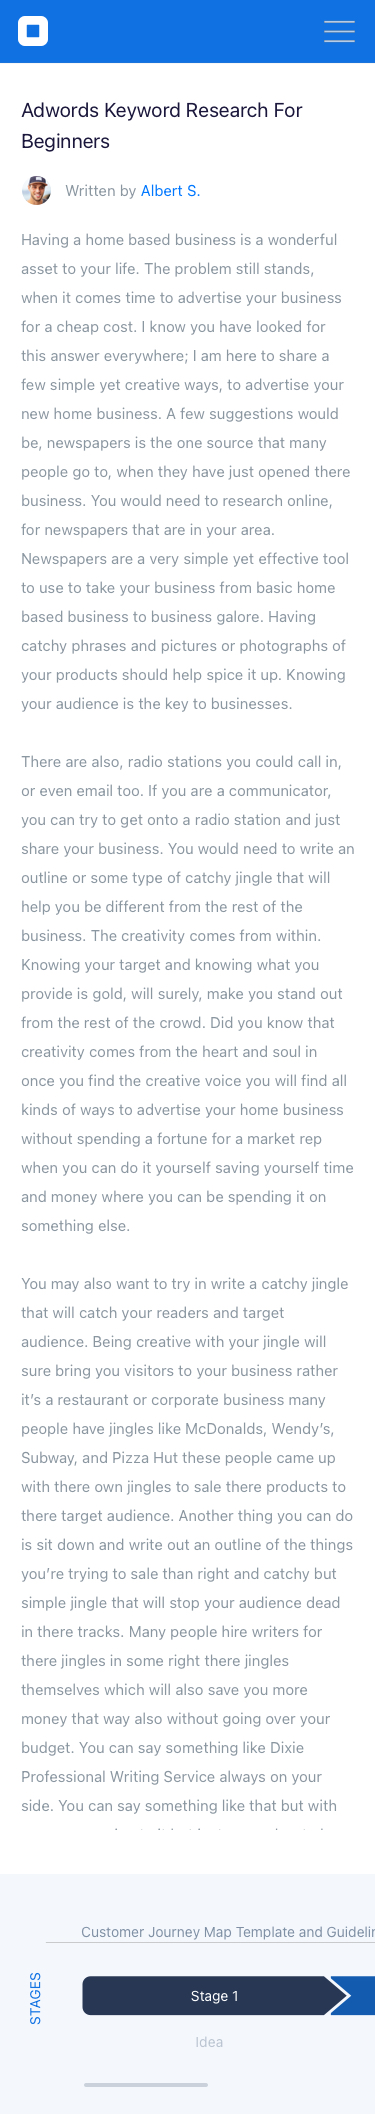
Text in this UI design:
Adwords Keyword Research For Beginners
Written by Albert S.
Having a home based business is a wonderful asset to your life. The problem still stands, when it comes time to advertise your business for a cheap cost. I know you have looked for this answer everywhere; I am here to share a few simple yet creative ways, to advertise your new home business. A few suggestions would be, newspapers is the one source that many people go to, when they have just opened there business. You would need to research online, for newspapers that are in your area. Newspapers are a very simple yet effective tool to use to take your business from basic home based business to business galore. Having catchy phrases and pictures or photographs of your products should help spice it up. Knowing your audience is the key to businesses.

There are also, radio stations you could call in, or even email too. If you are a communicator, you can try to get onto a radio station and just share your business. You would need to write an outline or some type of catchy jingle that will help you be different from the rest of the business. The creativity comes from within. Knowing your target and knowing what you provide is gold, will surely, make you stand out from the rest of the crowd. Did you know that creativity comes from the heart and soul in once you find the creative voice you will find all kinds of ways to advertise your home business without spending a fortune for a market rep when you can do it yourself saving yourself time and money where you can be spending it on something else.

You may also want to try in write a catchy jingle that will catch your readers and target audience. Being creative with your jingle will sure bring you visitors to your business rather it’s a restaurant or corporate business many people have jingles like McDonalds, Wendy’s, Subway, and Pizza Hut these people came up with there own jingles to sale there products to there target audience. Another thing you can do is sit down and write out an outline of the things you’re trying to sale than right and catchy but simple jingle that will stop your audience dead in there tracks. Many people hire writers for there jingles in some right there jingles themselves which will also save you more money that way also without going over your budget. You can say something like Dixie Professional Writing Service always on your side. You can say something like that but with more expression to it but just remember to be creative enough to advertise your business.
Idea
Stage 2
Stage 1
STAGES
Customer Journey Map Template and Guidelines